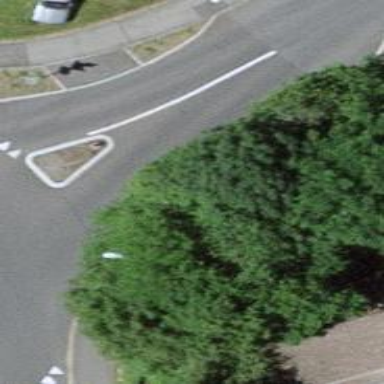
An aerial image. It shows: Unmarked road crossing.